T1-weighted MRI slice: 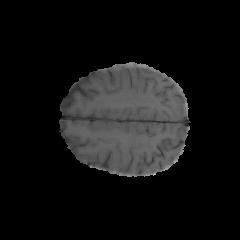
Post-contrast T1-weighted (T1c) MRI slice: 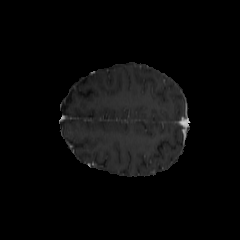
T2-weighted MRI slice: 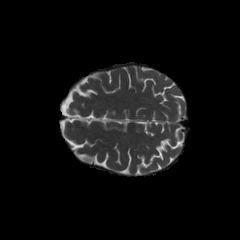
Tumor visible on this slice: no